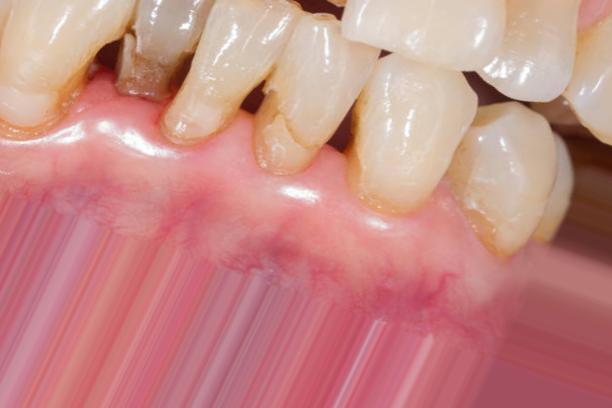
Condition: Caries